Question: I want to create a matrix like gridview say 10x20 matrix
we want to specify the number of rows and column of the View ie 10x20
if the screen is low it should scroll to horizontally and vertically
for example the image below describe the Matrix Gridview
Each cell represent
(0,0) (0,1) etc...
(1,0) (1,1) etc..
How can generate this type of view?
Advance Thanks ....!!!

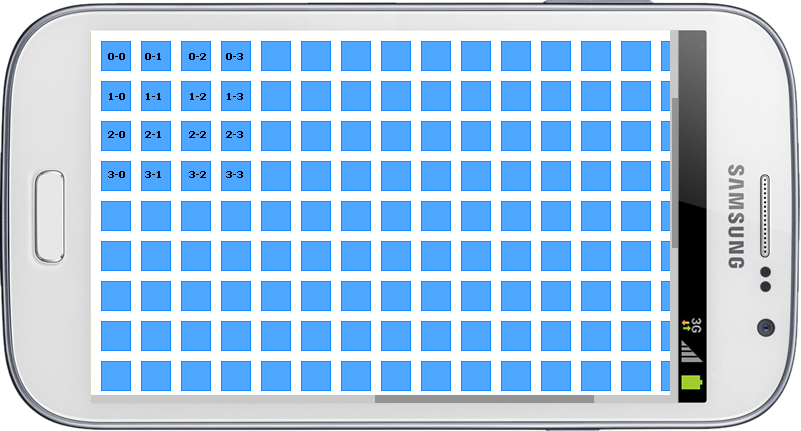
Answer: This can be achieved by GridLayout and dynamic Cell creation
/*
*
* Copyright 2012 Jess Anders
*
* Licensed under the Apache License, Version 2.0 (the "License");
* you may not use this file except in compliance with the License.
* You may obtain a copy of the License at
*
* <URL>
*
* Unless required by applicable law or agreed to in writing, software
* distributed under the License is distributed on an "AS IS" BASIS,
* WITHOUT WARRANTIES OR CONDITIONS OF ANY KIND, either express or implied.
* See the License for the specific language governing permissions and
* limitations under the License.
*/
'''
import android.app.Activity;
import android.os.Bundle;
import android.view.View;
import android.view.ViewGroup;
import android.view.ViewGroup.LayoutParams;
import android.widget.GridLayout;
import android.widget.HorizontalScrollView;
import android.widget.LinearLayout;
import android.widget.ScrollView;
import android.widget.TextView;
import android.widget.Toast;
public class MainActivity extends Activity {
GridLayout gl;
TextView[] text;
int item;
@Override
public void onCreate(Bundle savedInstanceState) {
super.onCreate(savedInstanceState);
gl = new GridLayout(MainActivity.this);
gl.setLayoutParams(new LayoutParams(LayoutParams.MATCH_PARENT,
LayoutParams.MATCH_PARENT));
gl.setOrientation(0);
gl.setColumnCount(11);
gl.setRowCount(3);
text = new TextView[100];
ScrollView sv = new ScrollView(this);
sv.setScrollbarFadingEnabled(false);
HorizontalScrollView scrolview = new HorizontalScrollView(this);
scrolview.setScrollbarFadingEnabled(false);
LinearLayout linearLayout = new LinearLayout(this);
ViewGroup.LayoutParams params = new ViewGroup.LayoutParams(
LayoutParams.WRAP_CONTENT, LayoutParams.MATCH_PARENT);
linearLayout.setLayoutParams(params);
linearLayout.setOrientation(LinearLayout.HORIZONTAL);
linearLayout.addView(sv);
sv.addView(scrolview);
scrolview.setHorizontalScrollBarEnabled(true);
setContentView(linearLayout);
for (int i = 0; i < 100; i++) {
for (int j = 0; i < 10; j++) {
text[i] = new TextView(MainActivity.this);
text[i].setLayoutParams(new LayoutParams(
LayoutParams.WRAP_CONTENT, LayoutParams.WRAP_CONTENT));
text[i].setText(String.valueOf(i) + "," + String.valueOf(j));
text[i].setTextSize(25);
text[i].setPadding(50, 25, 10, 25);
text[i].setOnClickListener(new View.OnClickListener() {
int pos = item;
public void onClick(View v) {
Toast.makeText(getBaseContext(), pos + " Clicked",
Toast.LENGTH_SHORT).show();
}
});
gl.addView(text[i]);
}
}
scrolview.addView(gl);
}
}
'''
This is not the straight solution but... i think i need to customize the GridView which i do'nt know currently